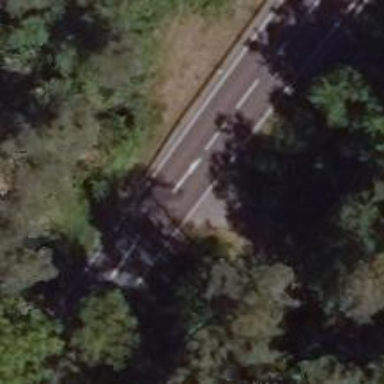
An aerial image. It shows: Primary road with asphalt surface.